Field crop: maize
Growth stage: 2
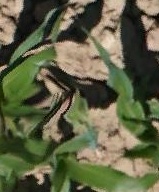
Species: maize